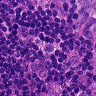
Metastatic tissue present: yes